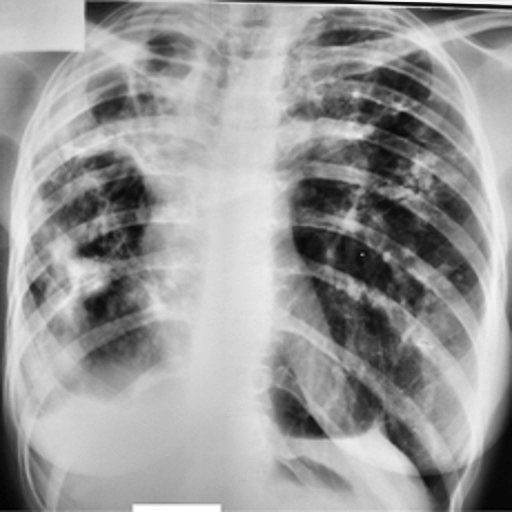
Finding: TUBERCULOSIS